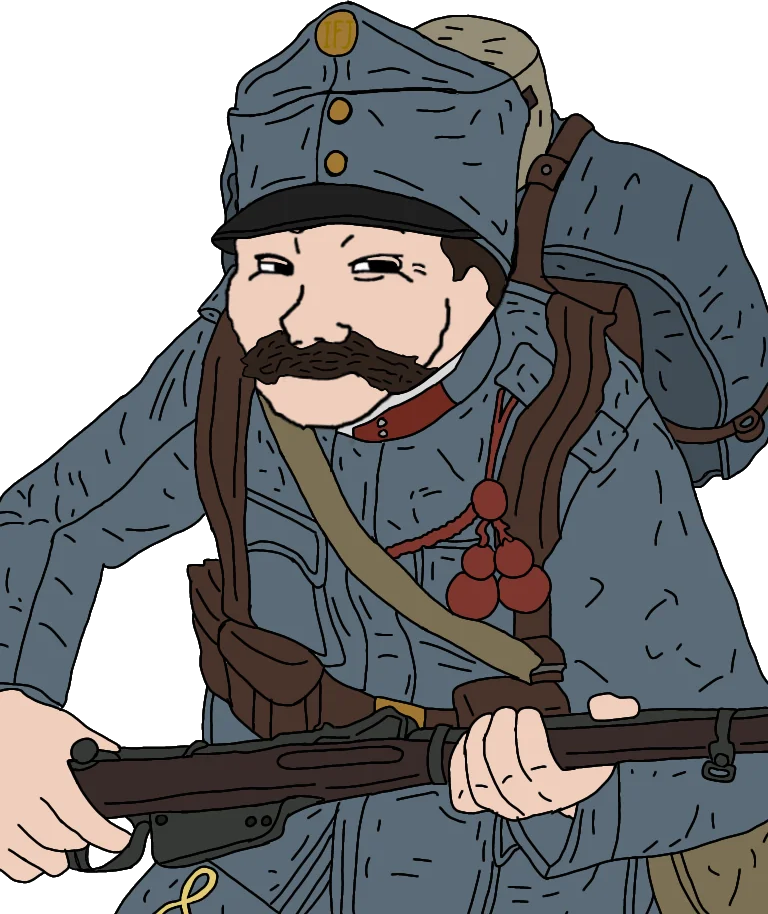
Label: 5_Smugjak